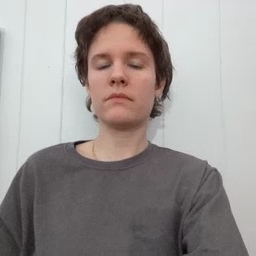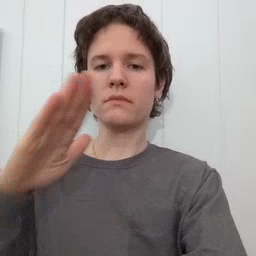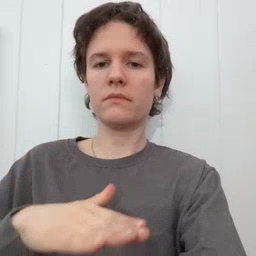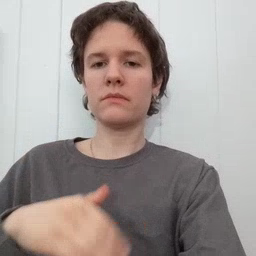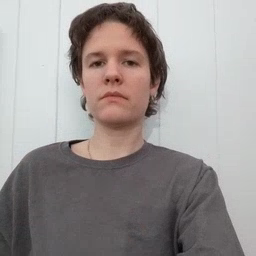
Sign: on